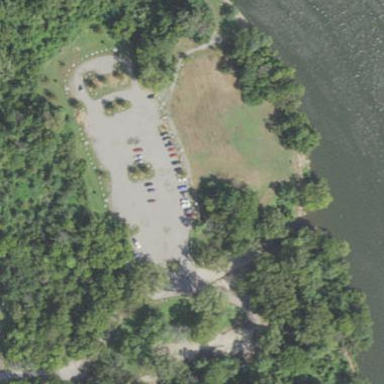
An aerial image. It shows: Parking area with surface.